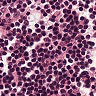
Metastatic tissue present: no